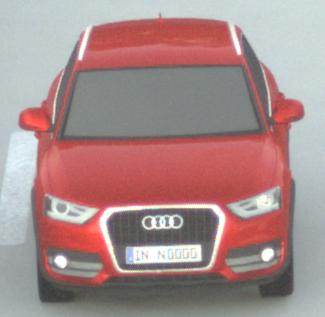
Make: Audi
Model: Q3 1.4 TFSI
Detailed model: Q3 (8U)
Model produced from: 2013/07
Model produced until: 2014/10
Doors: 5
Color: red
Road condition: dry road
Daytime: sunrise or sunset
Contrast: low contrast